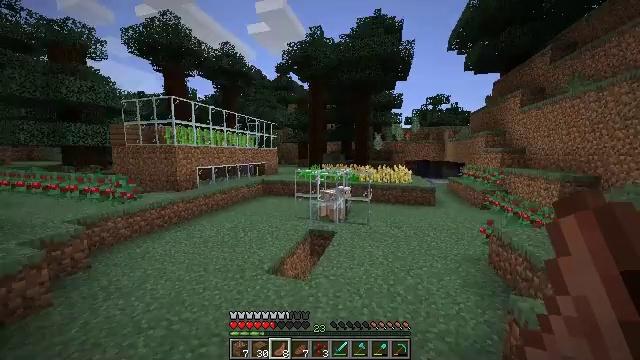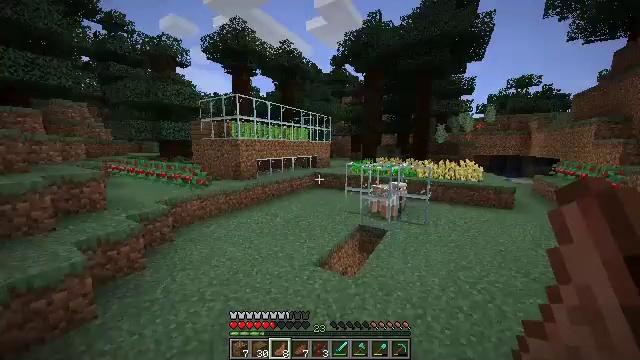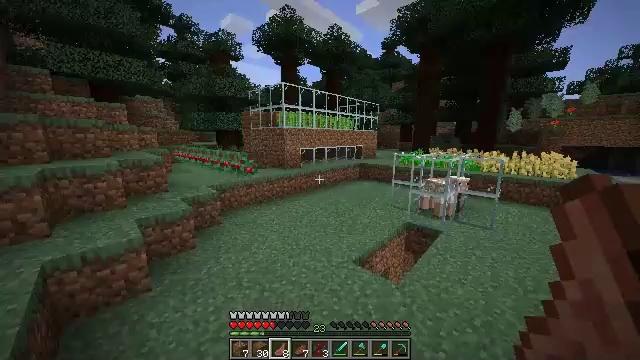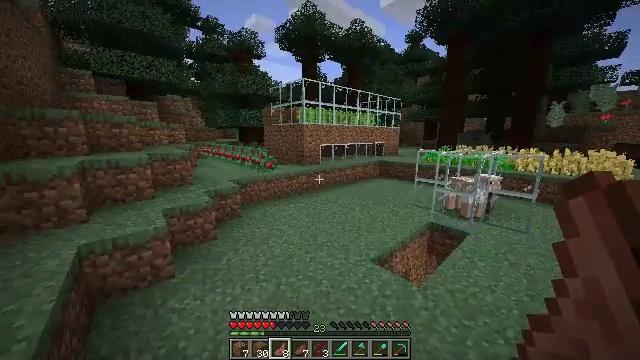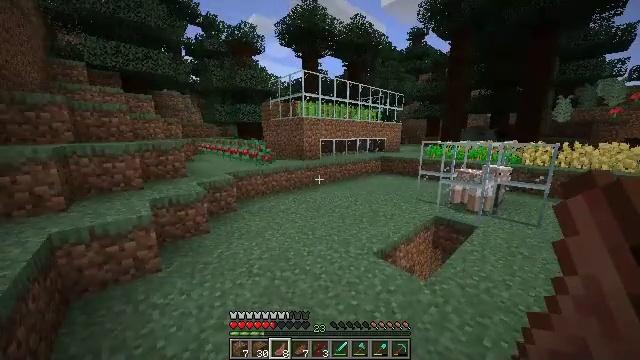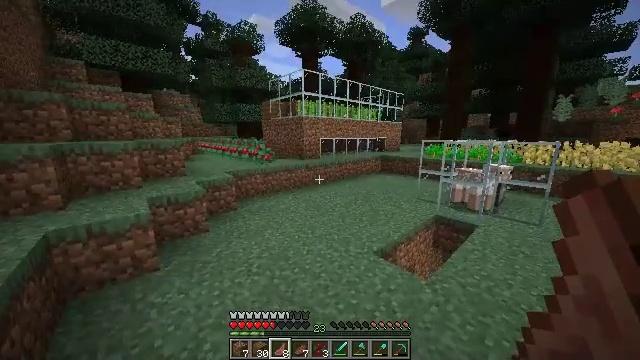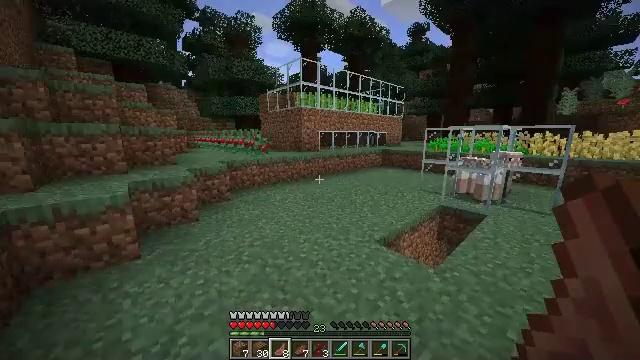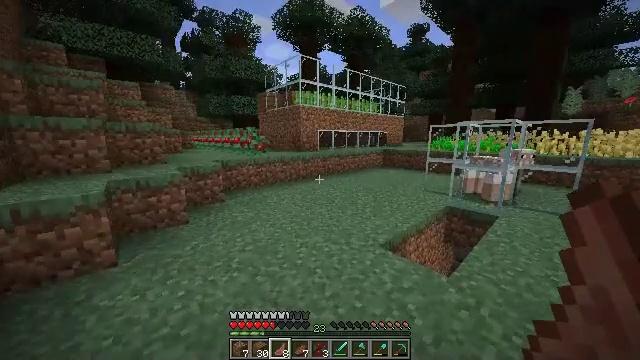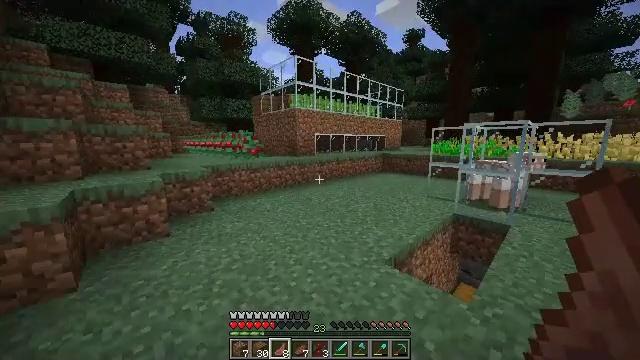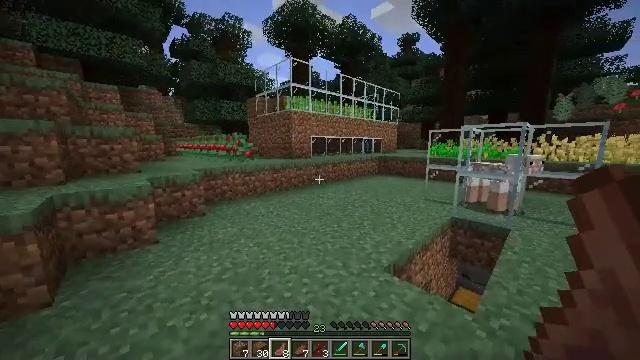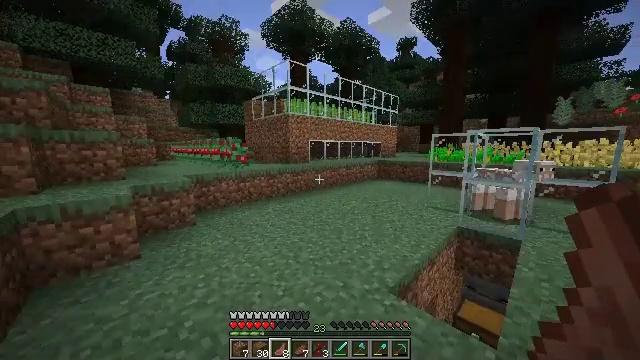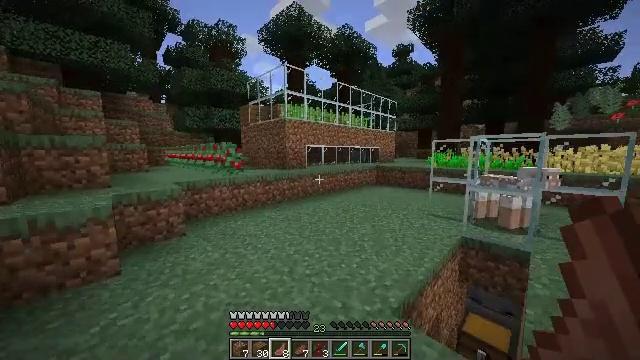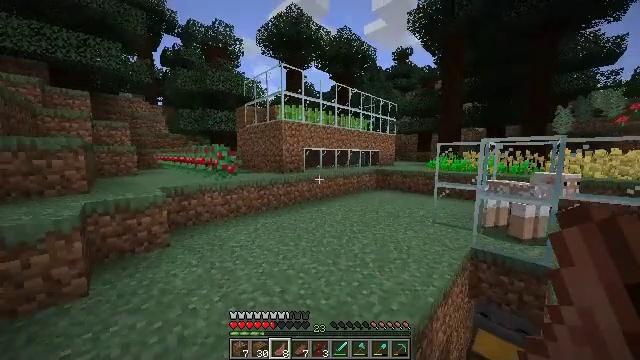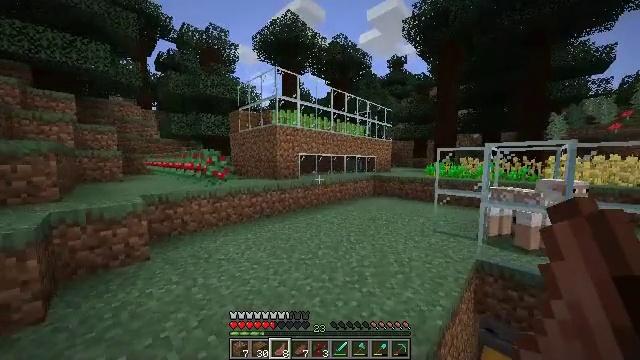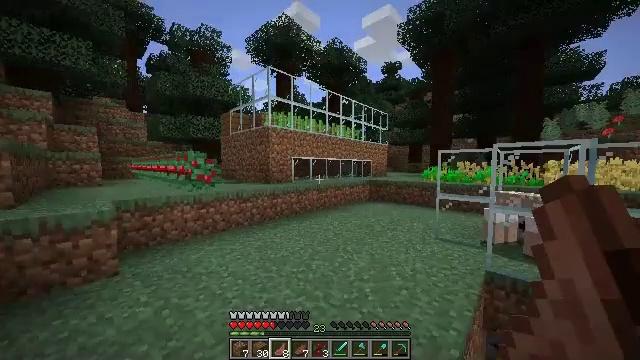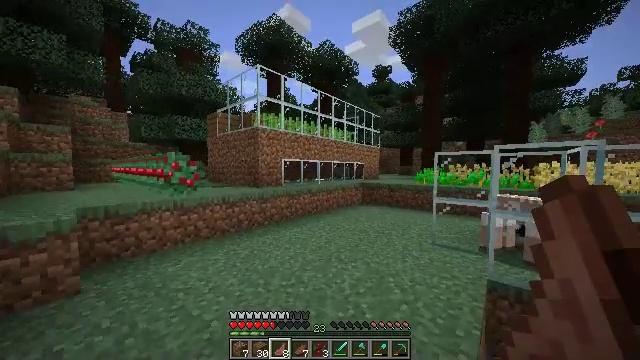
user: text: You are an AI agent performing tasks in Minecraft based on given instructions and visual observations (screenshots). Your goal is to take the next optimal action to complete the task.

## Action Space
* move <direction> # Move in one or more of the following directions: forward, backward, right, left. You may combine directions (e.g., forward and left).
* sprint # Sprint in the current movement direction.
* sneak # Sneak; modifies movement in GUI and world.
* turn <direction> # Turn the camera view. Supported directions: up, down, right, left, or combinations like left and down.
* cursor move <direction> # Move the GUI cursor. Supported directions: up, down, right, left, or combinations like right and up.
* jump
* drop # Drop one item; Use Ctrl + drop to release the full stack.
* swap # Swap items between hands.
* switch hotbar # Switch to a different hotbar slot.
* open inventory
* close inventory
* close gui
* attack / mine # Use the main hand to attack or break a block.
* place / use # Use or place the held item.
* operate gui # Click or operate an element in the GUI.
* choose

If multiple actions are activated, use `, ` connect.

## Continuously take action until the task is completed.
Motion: motion action
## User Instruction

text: Combine resources to make a piston.
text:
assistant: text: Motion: move forward, turn left and down
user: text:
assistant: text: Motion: move forward, turn left and down
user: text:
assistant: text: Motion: move forward, turn left
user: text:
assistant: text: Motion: move forward
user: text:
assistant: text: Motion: move forward, sprint
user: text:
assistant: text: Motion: move forward, sprint
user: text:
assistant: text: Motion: move forward, sprint
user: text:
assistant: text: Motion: move forward, sprint, turn up
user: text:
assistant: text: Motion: move forward, turn right
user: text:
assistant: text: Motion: move forward, turn up
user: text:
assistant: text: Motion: move forward, turn up
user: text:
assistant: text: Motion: move forward
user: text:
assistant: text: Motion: move forward, turn right and up
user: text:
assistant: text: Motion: move forward, turn right and up
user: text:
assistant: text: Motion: move forward, sprint, turn right
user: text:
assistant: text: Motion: move forward, sprint, turn right
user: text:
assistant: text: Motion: move forward, sprint, turn right
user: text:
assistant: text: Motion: move forward, sprint, turn right
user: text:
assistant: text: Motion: move forward
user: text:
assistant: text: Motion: move forward
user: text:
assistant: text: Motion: move forward
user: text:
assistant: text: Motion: move forward
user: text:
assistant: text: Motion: move forward
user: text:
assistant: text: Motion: move forward
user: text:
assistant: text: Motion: move forward
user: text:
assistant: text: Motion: move forward
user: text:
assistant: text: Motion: move forward, turn left
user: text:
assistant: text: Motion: turn left
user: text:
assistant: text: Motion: turn left
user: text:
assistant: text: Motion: turn left